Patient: sex M, age 68
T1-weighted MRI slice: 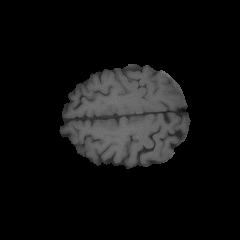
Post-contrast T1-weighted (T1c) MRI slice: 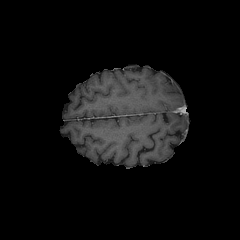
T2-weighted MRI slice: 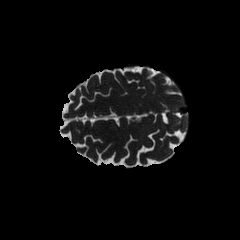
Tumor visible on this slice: no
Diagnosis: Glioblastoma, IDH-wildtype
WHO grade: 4